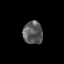
Tissue: prostate
Cell type: T cells
Senescence score: 0.3613
Nuclear area (px): 429
Mean DAPI intensity: 92.273